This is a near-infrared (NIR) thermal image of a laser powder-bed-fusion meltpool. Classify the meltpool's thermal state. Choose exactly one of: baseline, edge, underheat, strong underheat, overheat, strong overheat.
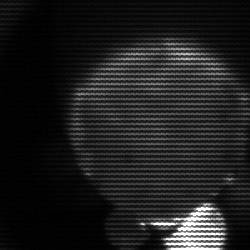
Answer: edge